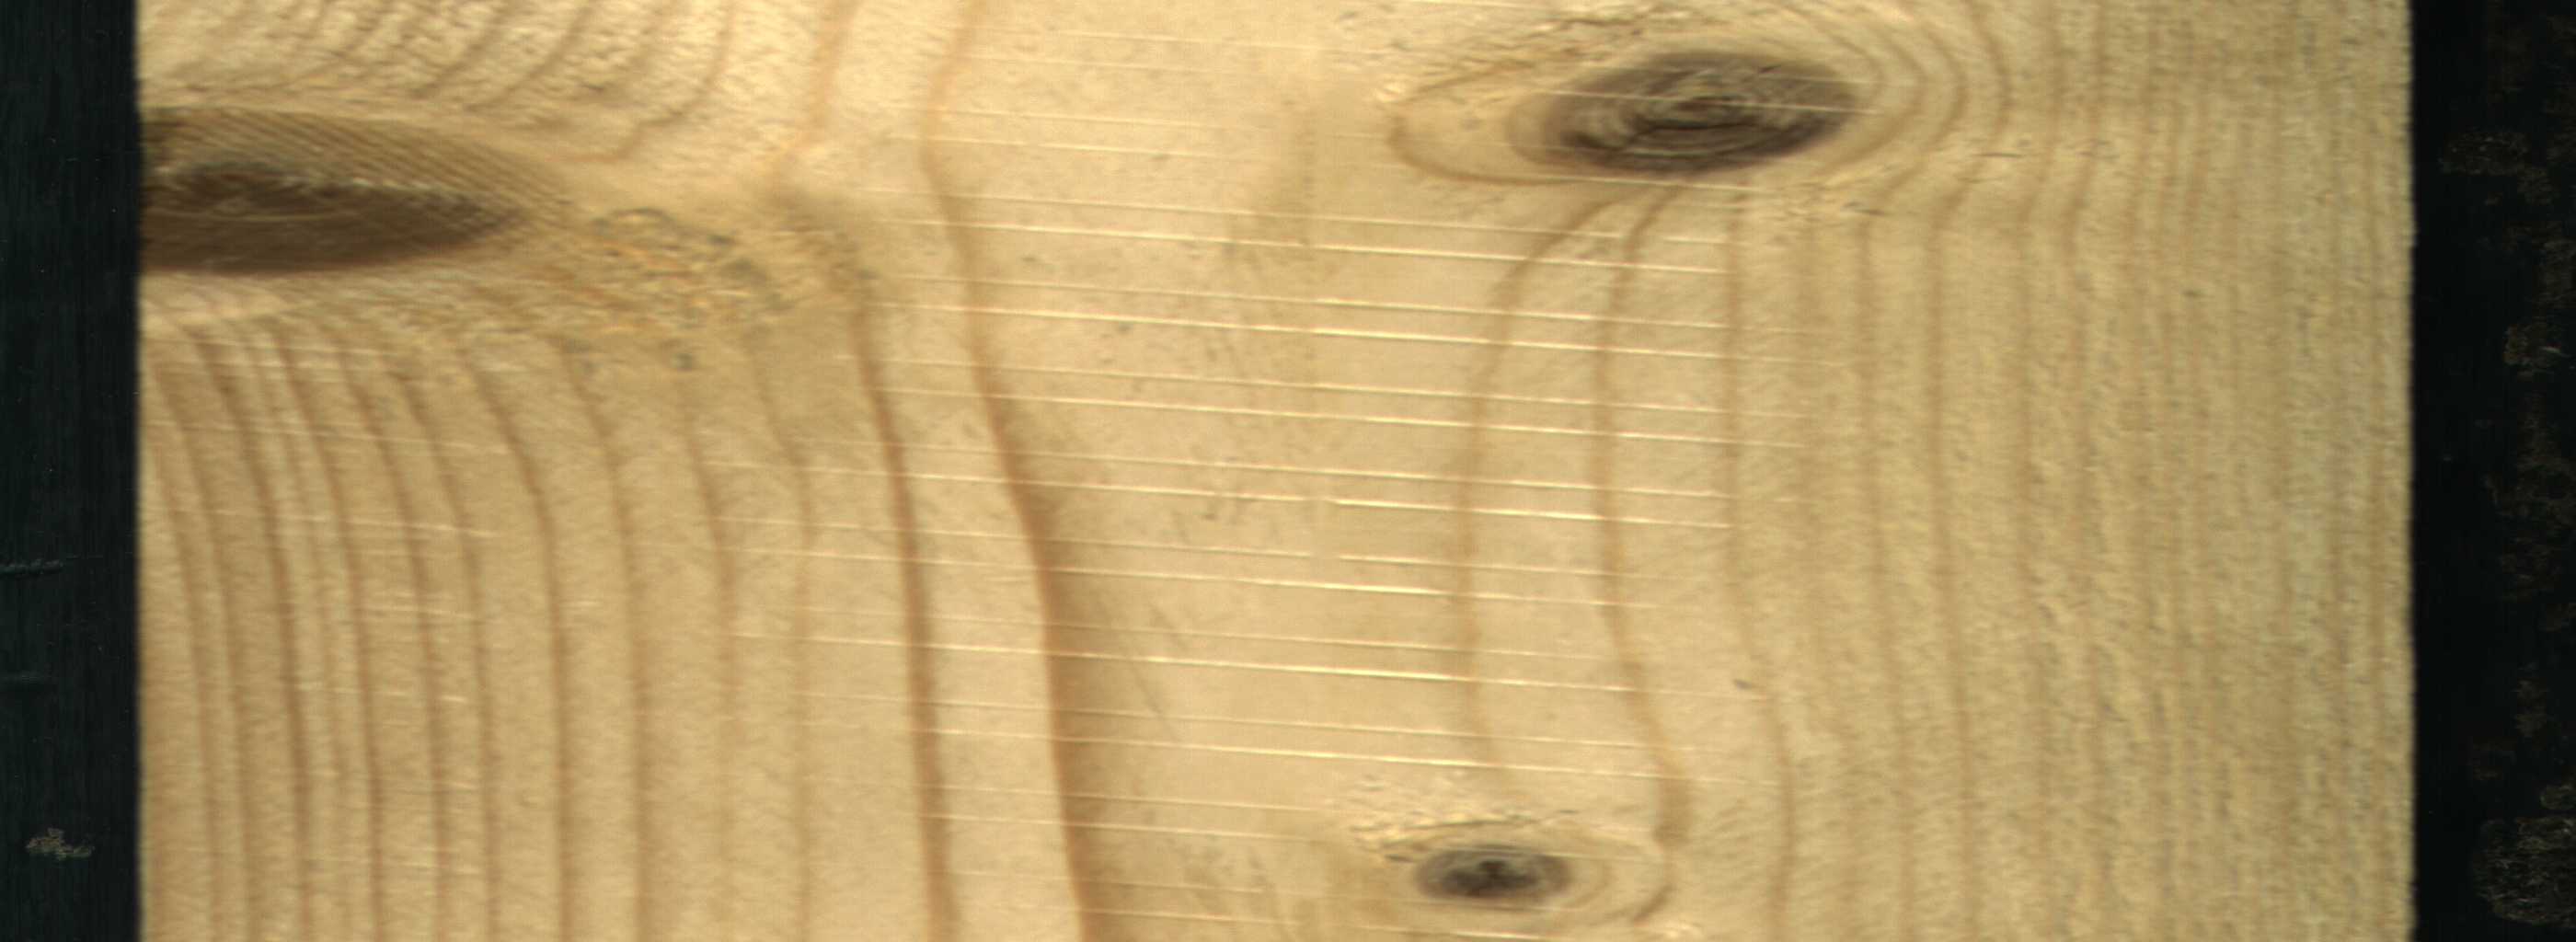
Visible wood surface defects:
Live_Knot
Live_Knot
Live_Knot